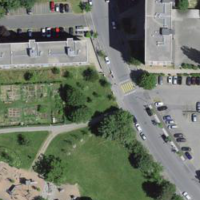
EUNIS habitat code: 55
Species observed at this site:
Tussilago farfara